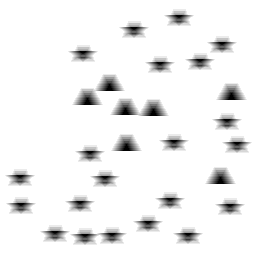
Squares: 0
Triangles: 7
Stars: 21
Total shapes: 28